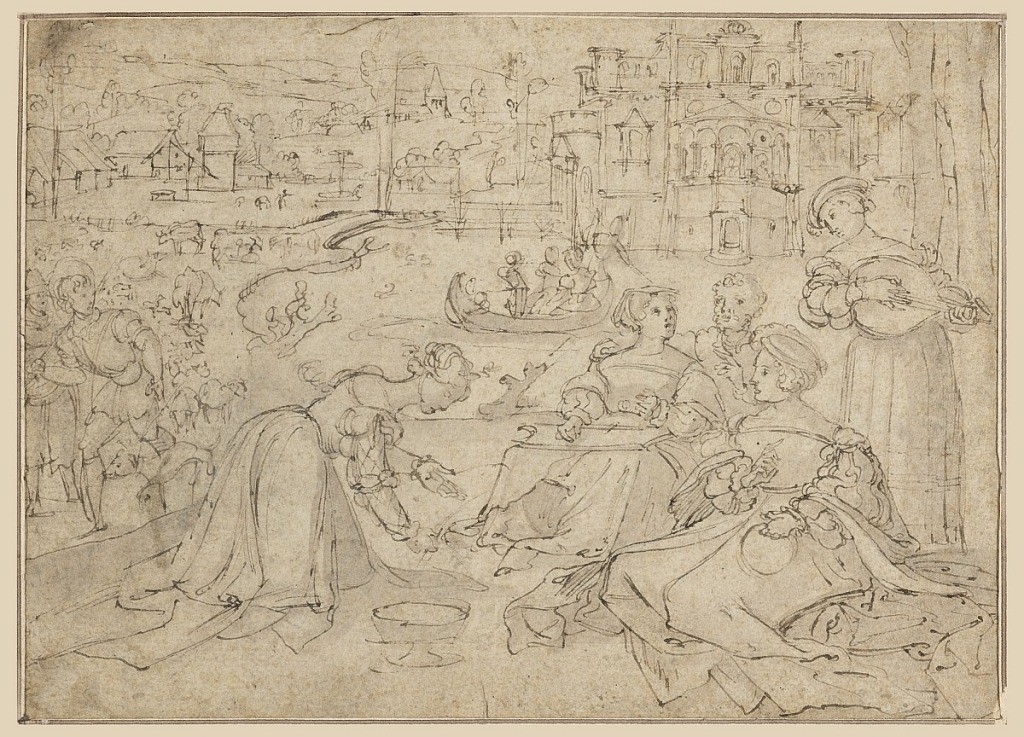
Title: Recto: The Month of April (Figures in a park near a castle); Verso: Youth from The Three Ages of Man (?)(Merry-makers)
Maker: Pieter Coecke van Aelst, Netherlandish, 1502 – 1550
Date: ca. 1540
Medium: Pen and brown ink, brush and brown wash on cream laid paper
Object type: Drawing
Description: Recto: A woman is seated near a body of water surrounding a castle, attended by other women. To the left, herdsmen are seen with their animals. In the distance is a village.
Verso: A group of people revel, gamble and are shown making love.